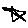
Label: star